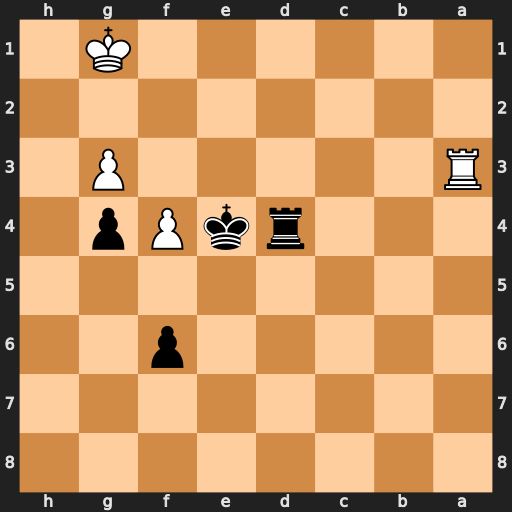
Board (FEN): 8/8/5p2/8/3rkPp1/R5P1/8/6K1
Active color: b
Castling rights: -
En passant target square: -
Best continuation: Rd3 Ra6 Rxg3+ Kf2 Rf3+